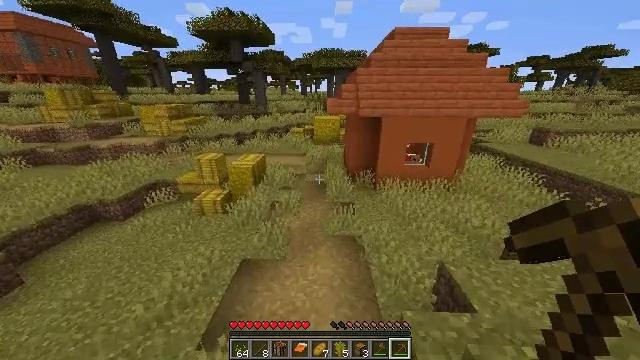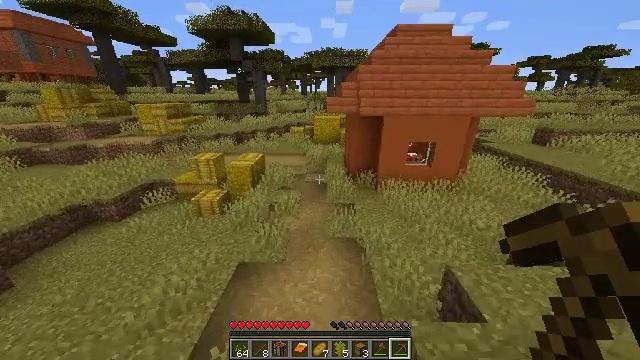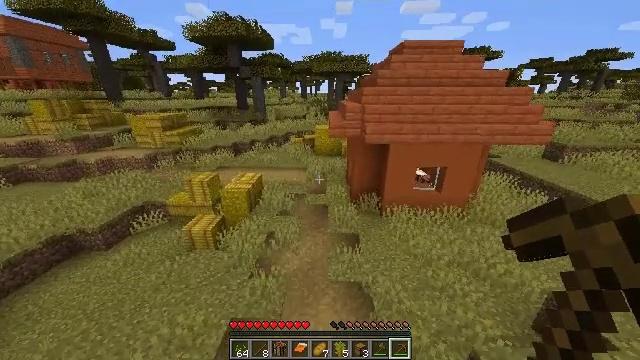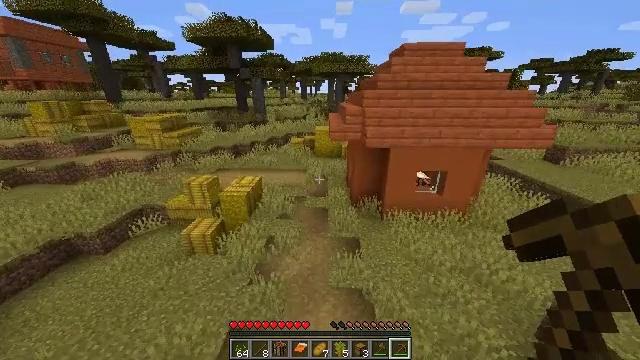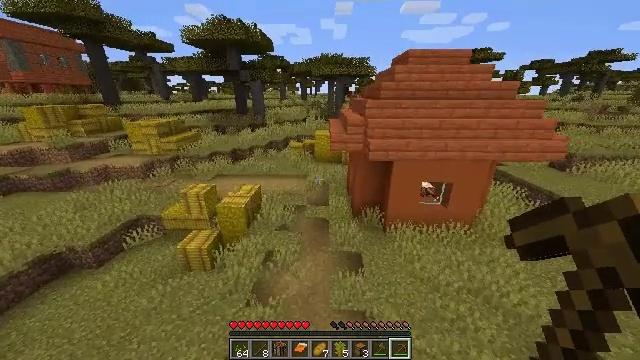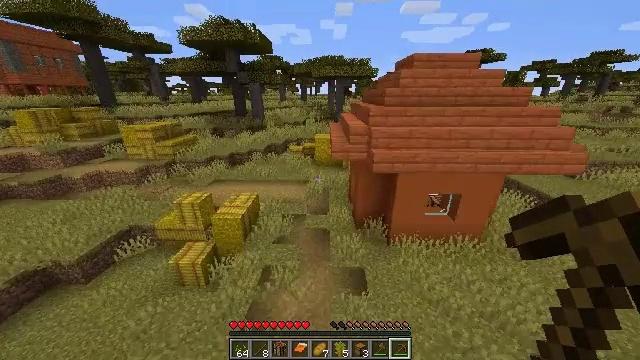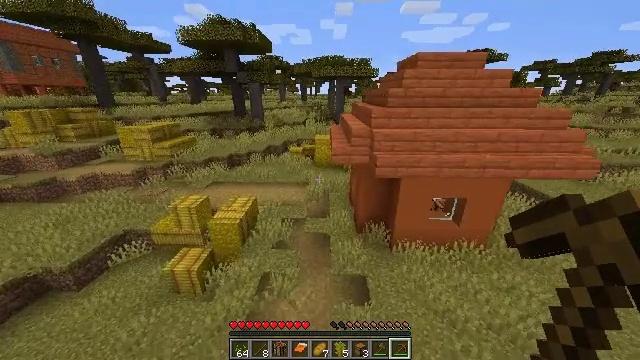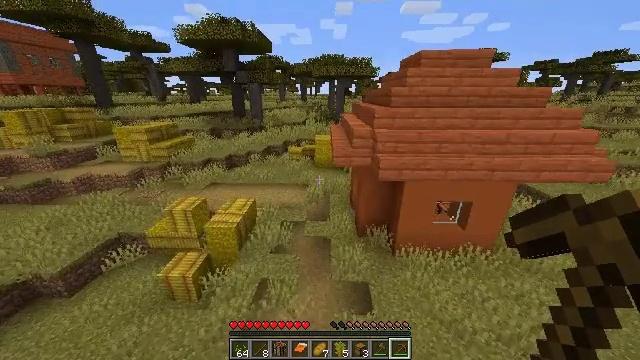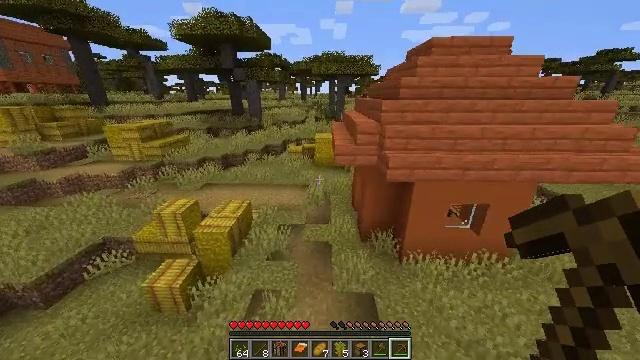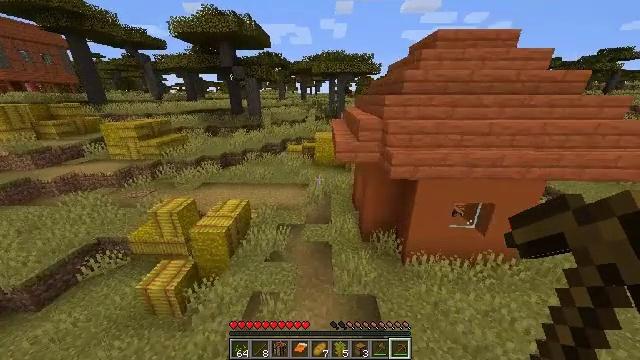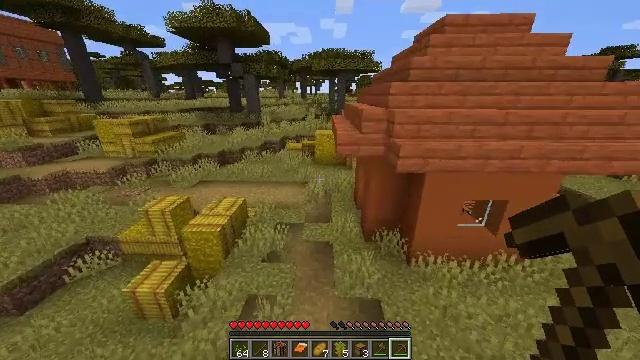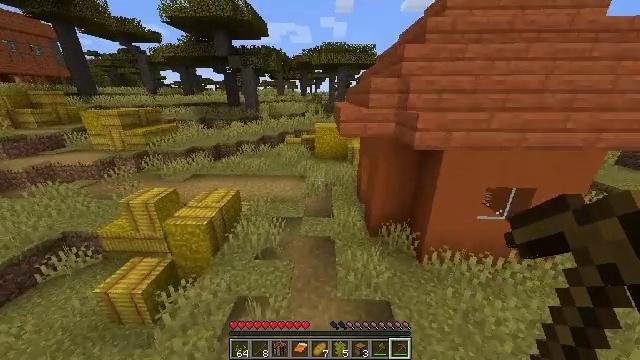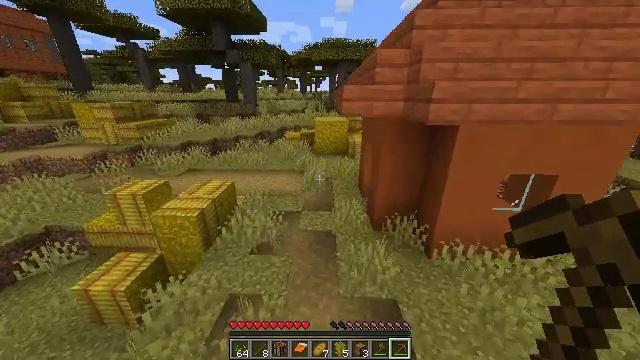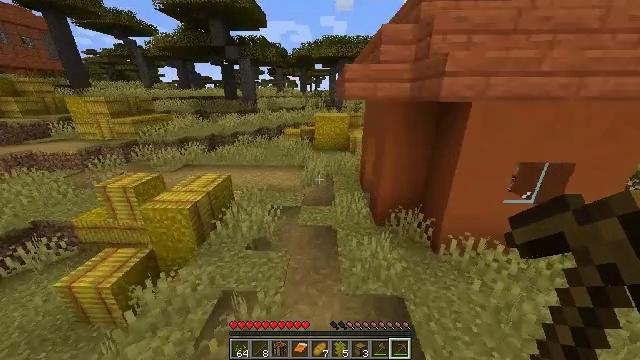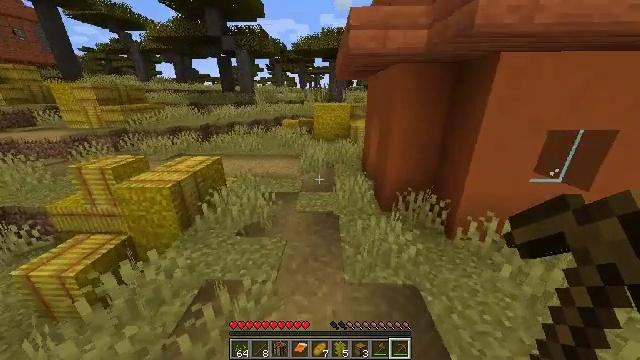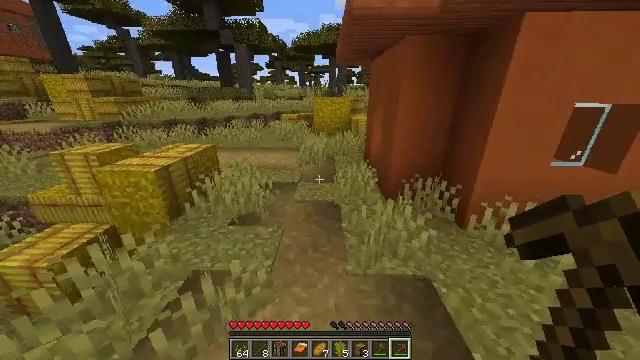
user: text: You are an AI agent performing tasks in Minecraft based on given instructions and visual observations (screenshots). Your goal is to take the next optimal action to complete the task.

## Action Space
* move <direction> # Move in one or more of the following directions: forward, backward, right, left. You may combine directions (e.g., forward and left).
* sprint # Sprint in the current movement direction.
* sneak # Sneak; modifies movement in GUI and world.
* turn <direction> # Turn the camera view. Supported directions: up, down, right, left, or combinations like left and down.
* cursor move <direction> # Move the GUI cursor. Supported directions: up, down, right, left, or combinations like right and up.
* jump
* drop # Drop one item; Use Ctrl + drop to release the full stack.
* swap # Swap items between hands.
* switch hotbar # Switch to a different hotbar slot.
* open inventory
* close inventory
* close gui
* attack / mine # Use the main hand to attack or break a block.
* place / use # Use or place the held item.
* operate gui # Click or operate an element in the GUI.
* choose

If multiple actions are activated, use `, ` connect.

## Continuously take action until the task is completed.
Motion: motion action
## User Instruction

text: Harvest hay blocks from the village.
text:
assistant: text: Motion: move forward, jump
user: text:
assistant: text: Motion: move forward, jump
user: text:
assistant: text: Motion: move forward, jump
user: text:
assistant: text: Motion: move forward, jump
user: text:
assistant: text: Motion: move forward, jump
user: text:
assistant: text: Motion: move forward
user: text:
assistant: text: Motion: move forward
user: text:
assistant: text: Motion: move forward
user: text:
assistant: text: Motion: move forward
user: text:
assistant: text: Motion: move forward
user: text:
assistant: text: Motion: move forward
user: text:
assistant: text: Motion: move forward
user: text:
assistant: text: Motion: move forward
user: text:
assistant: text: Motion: move forward
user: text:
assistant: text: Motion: move forward
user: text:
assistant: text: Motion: move forward
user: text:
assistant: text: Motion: move forward
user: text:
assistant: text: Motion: move forward
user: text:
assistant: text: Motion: move forward, turn right
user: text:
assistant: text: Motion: move forward, turn right
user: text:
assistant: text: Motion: move forward, turn right
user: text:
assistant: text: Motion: move forward, turn right
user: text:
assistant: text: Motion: move forward, turn right
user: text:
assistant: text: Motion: move forward, turn right
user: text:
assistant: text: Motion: move forward, turn right
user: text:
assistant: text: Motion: move forward, turn right
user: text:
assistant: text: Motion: move forward and move left
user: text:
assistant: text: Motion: move forward and move left, turn right
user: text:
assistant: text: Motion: move forward and move left, turn right
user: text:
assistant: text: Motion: move forward and move left, turn right